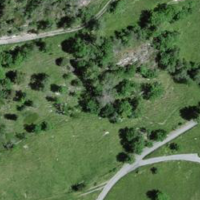
EUNIS habitat code: 43
Species observed at this site:
Erysimum rhaeticum
Lotus corniculatus